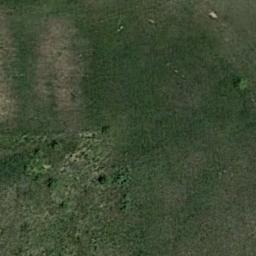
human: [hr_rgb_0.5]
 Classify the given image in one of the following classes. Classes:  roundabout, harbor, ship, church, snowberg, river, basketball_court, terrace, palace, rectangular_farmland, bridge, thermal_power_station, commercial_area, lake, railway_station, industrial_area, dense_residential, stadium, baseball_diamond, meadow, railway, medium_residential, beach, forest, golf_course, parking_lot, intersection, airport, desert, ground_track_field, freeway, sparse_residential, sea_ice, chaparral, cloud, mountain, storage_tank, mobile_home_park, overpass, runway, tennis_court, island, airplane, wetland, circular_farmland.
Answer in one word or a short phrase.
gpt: meadow